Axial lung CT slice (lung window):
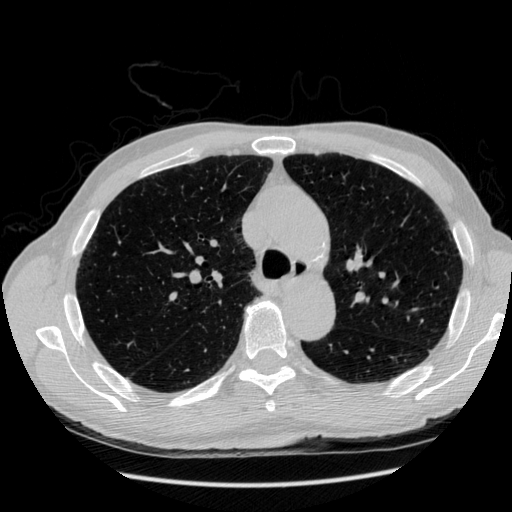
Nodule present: no